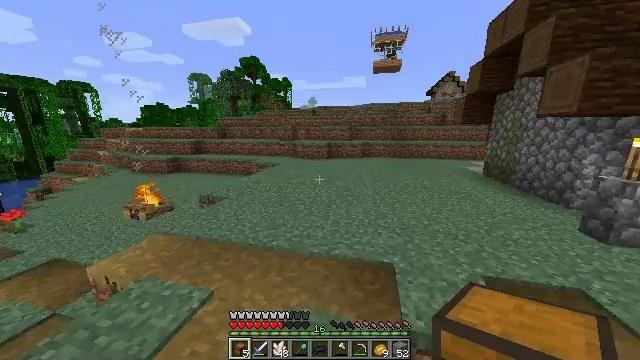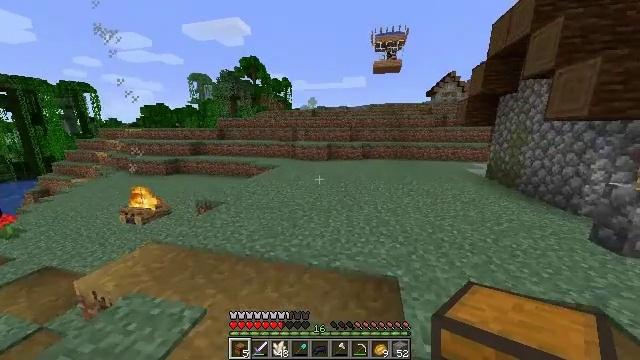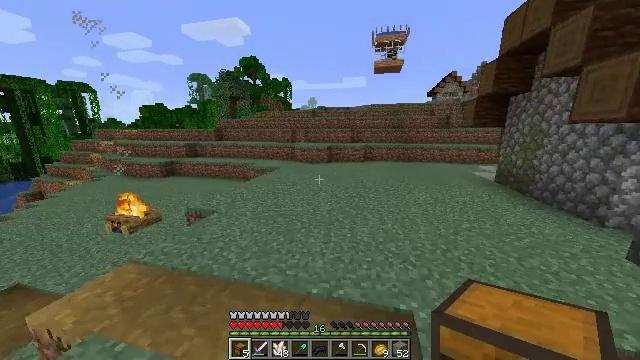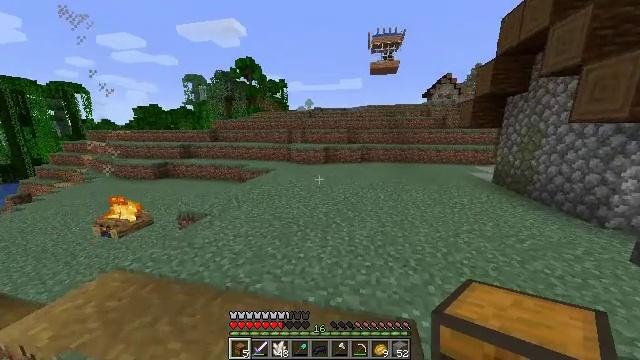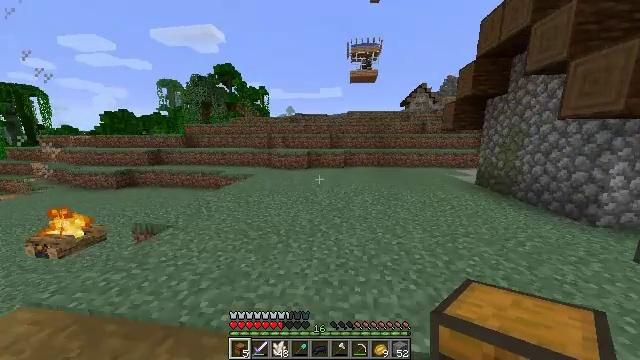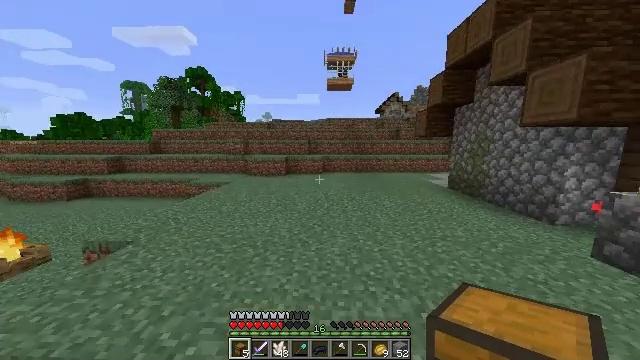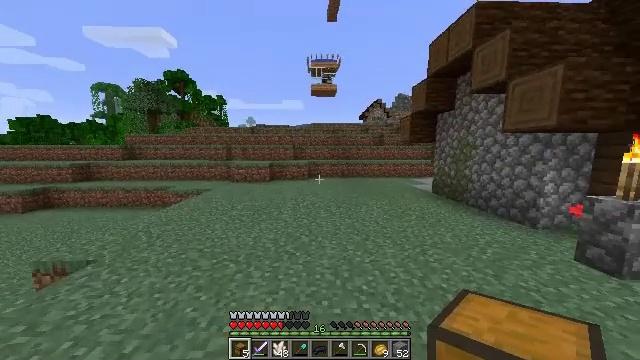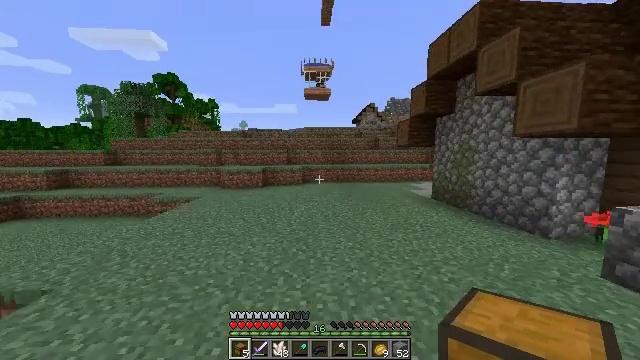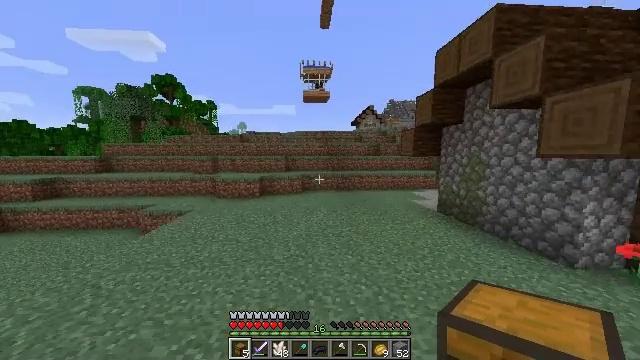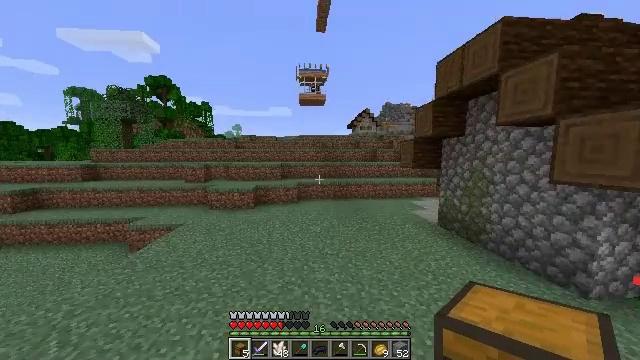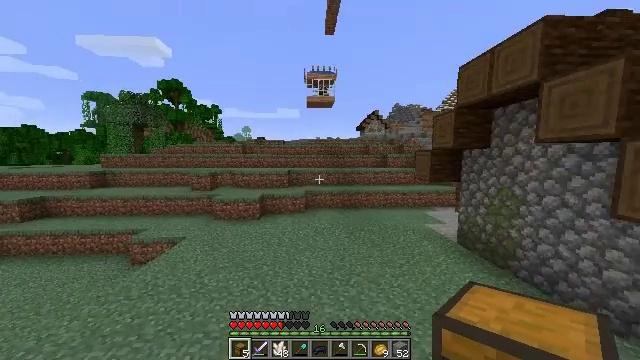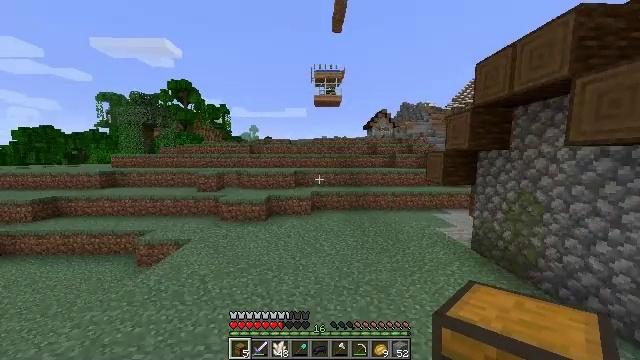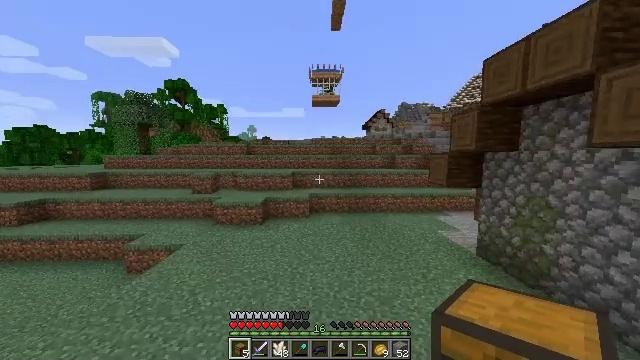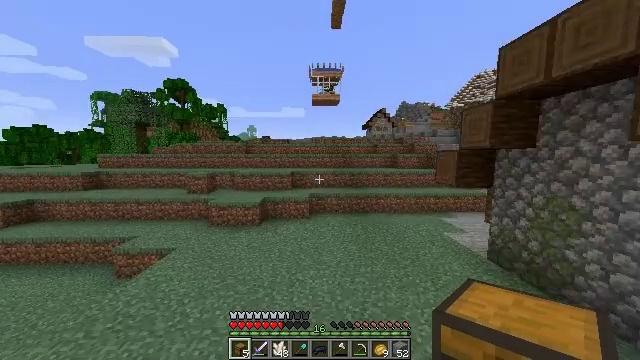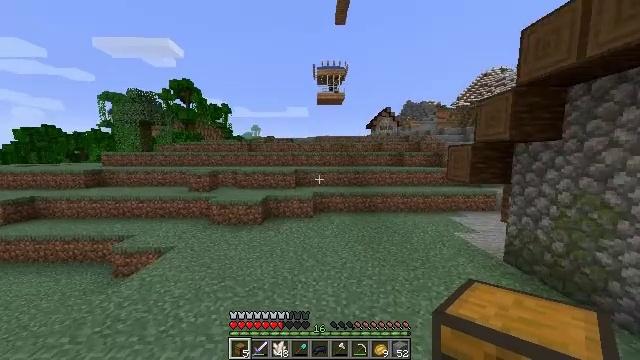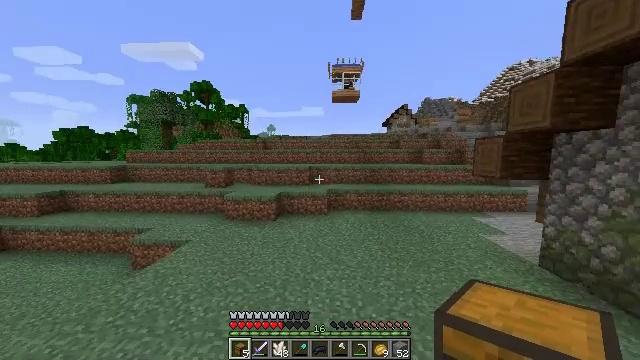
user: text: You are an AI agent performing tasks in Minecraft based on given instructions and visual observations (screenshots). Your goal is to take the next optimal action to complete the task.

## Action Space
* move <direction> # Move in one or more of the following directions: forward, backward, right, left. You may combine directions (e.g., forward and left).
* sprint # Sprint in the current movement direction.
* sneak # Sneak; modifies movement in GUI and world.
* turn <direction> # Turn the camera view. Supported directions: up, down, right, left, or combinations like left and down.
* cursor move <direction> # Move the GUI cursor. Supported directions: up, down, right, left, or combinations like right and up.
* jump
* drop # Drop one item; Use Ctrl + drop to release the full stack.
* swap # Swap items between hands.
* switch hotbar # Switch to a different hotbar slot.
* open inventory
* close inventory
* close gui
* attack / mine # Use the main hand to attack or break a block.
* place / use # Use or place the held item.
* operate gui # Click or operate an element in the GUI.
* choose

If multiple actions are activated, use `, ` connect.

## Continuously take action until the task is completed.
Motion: motion action
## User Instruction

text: Interact with the crafting table to craft a hopper.
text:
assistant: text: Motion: move forward, jump
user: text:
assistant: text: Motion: move forward, jump
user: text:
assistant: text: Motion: move forward, jump
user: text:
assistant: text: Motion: move forward, turn right and up, jump
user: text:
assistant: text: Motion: move forward, turn right and up, jump
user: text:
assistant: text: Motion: move forward, sprint, turn right and up, jump
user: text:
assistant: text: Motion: move forward, sprint, turn right, jump
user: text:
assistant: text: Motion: move forward, sprint, jump
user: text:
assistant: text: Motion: move forward, sprint, turn right, jump
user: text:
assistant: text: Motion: move forward, sprint, turn left, jump
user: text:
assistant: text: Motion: move forward, turn left, jump
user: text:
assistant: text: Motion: move forward, jump
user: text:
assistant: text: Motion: move forward, jump
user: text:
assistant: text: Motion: move forward, turn left, jump
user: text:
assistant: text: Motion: move forward, turn left, jump
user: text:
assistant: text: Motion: move forward, turn left, jump
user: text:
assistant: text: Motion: move forward, turn left, jump
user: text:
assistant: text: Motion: move forward, sprint, jump
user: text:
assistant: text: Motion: move forward, sprint, jump
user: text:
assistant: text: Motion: move forward, sprint, turn right, jump
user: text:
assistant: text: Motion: move forward, sprint, jump
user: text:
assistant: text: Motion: move forward, jump
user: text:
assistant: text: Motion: move forward, jump
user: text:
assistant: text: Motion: move forward, jump
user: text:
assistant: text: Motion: move forward, jump
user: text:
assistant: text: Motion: move forward, jump
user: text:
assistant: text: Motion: move forward, turn right, jump
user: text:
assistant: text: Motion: move forward, turn right, jump
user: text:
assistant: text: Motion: move forward, jump
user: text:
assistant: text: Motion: move forward, jump